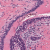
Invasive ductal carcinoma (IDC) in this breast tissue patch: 0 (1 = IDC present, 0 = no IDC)